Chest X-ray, AP view. Patient: 13 years old, sex M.
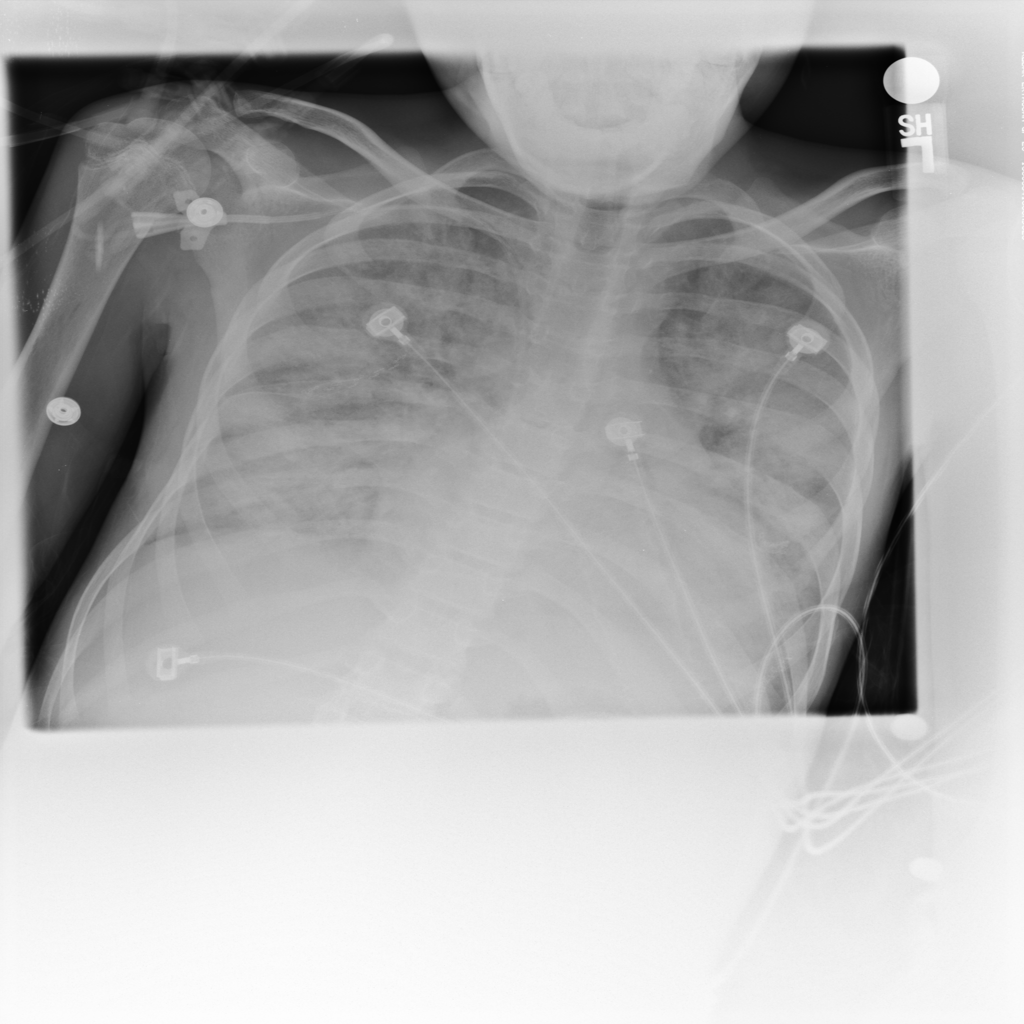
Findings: Infiltration, Mass